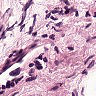
Metastatic tissue present: no